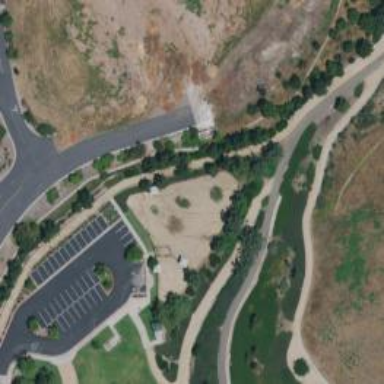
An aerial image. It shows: Dog park for leisure land.